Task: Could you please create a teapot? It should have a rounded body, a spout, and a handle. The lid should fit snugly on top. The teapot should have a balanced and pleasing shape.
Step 122:
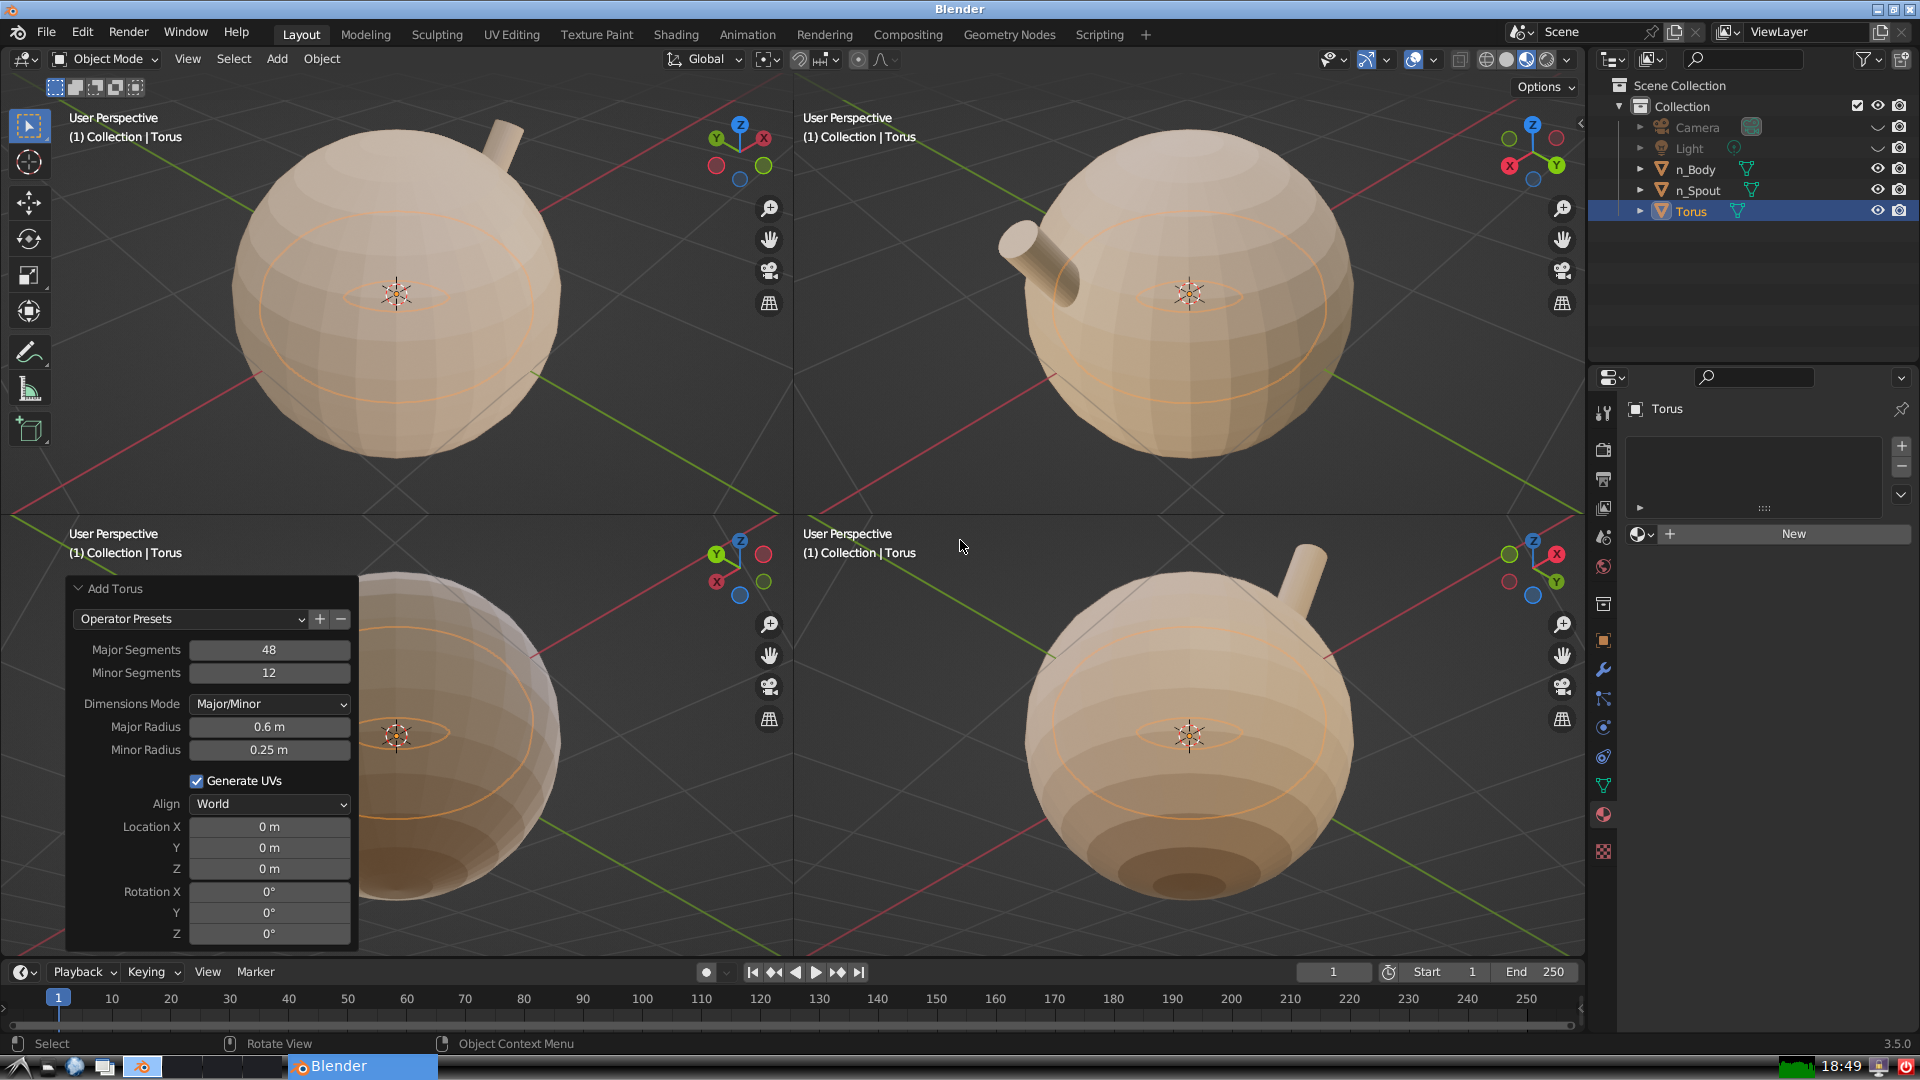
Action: {"key_press": ['Ctrl, Home']}